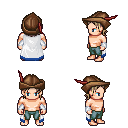
a pixel art fantasy rpg character, male body template, human, light skin, white trimmed cape, teal pants, white blonde long bangs hairstyle, leather cap, white cloth bracers, four views (front, back, left, right), 2x2 character sprite sheet, small pixel art, hard edges, no anti-aliasing